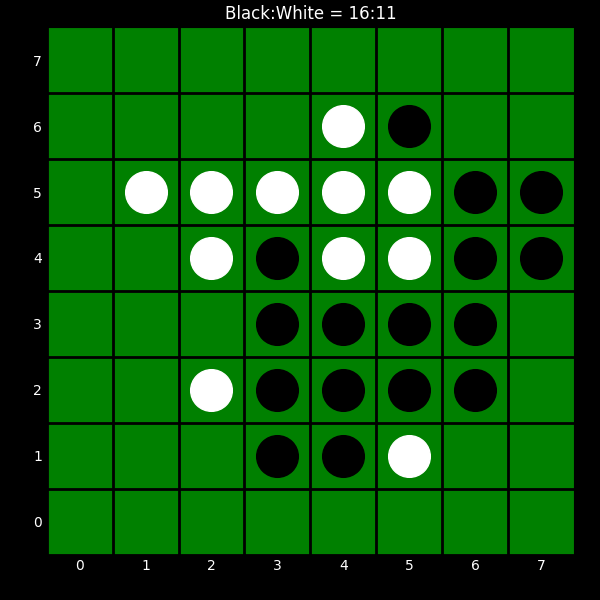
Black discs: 16
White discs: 11